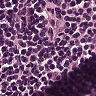
Metastatic tissue present: no